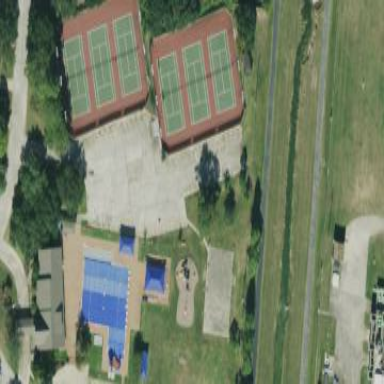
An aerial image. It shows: Tennis court in leisure pitch.